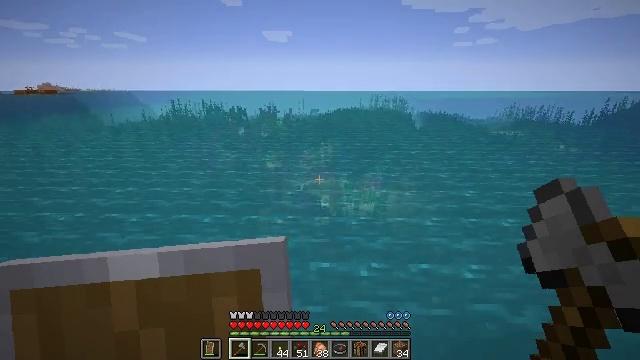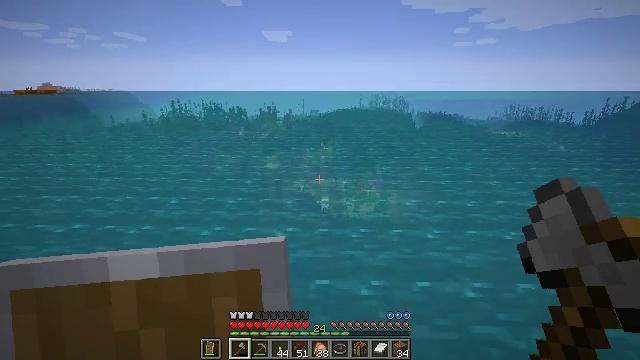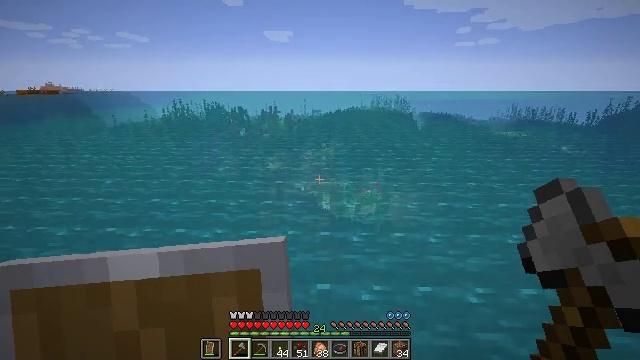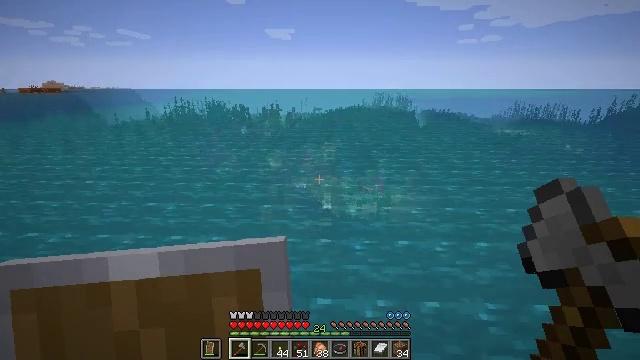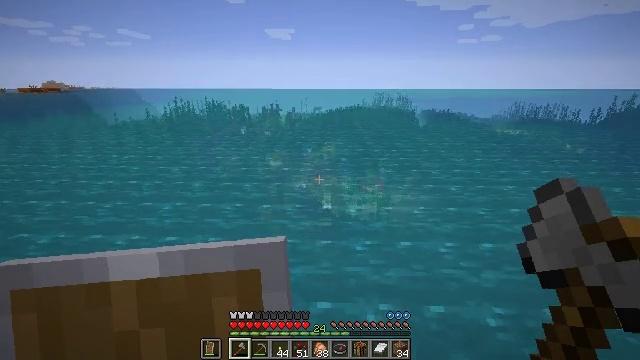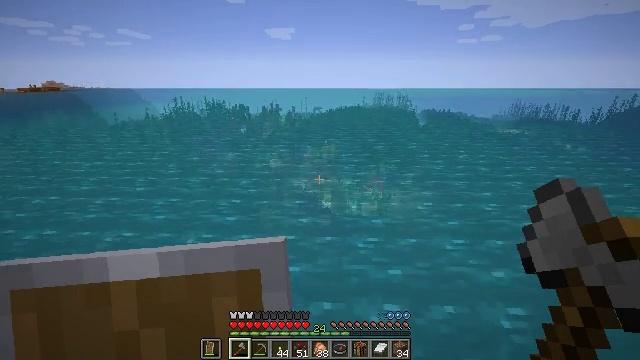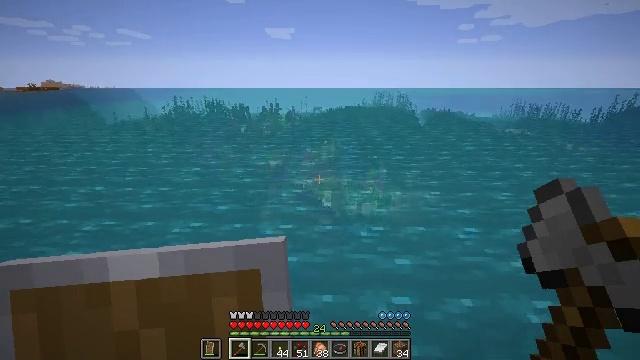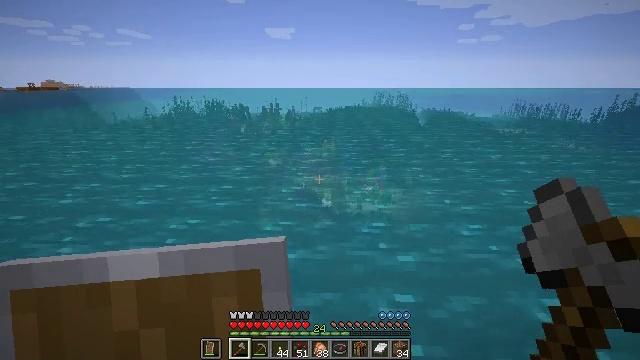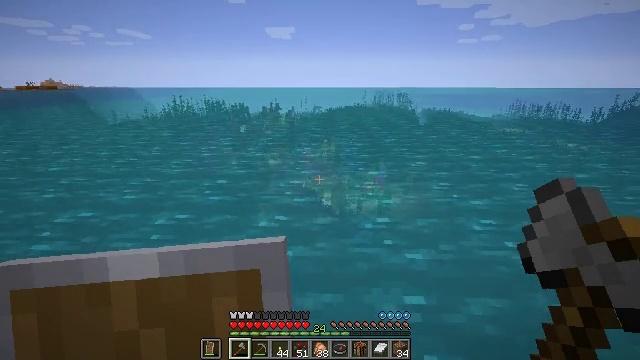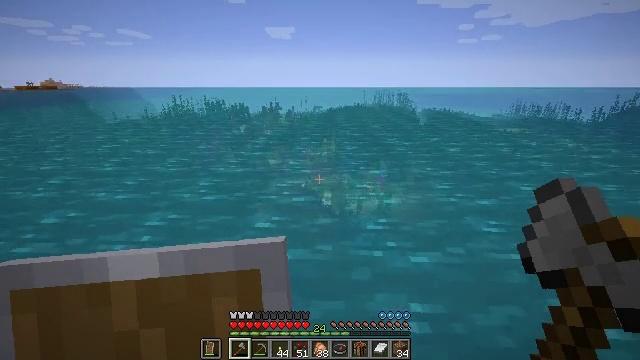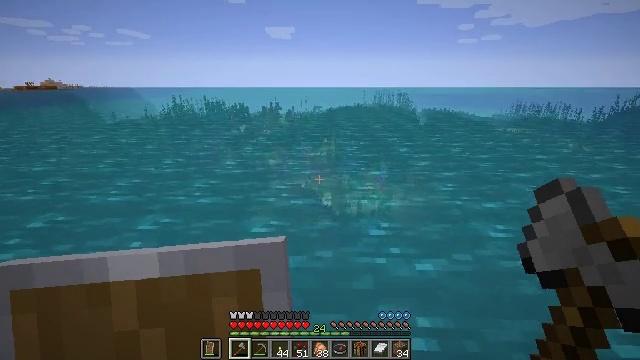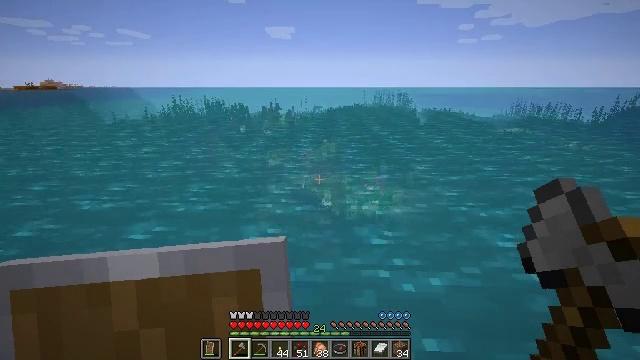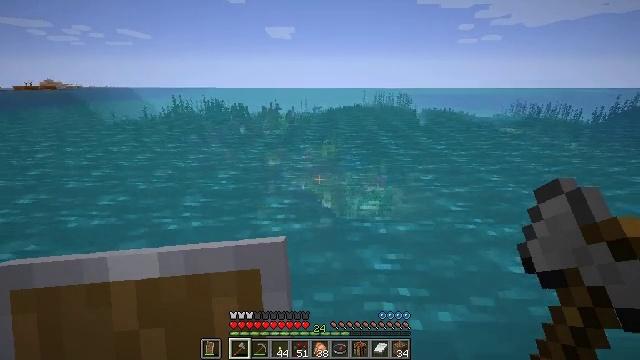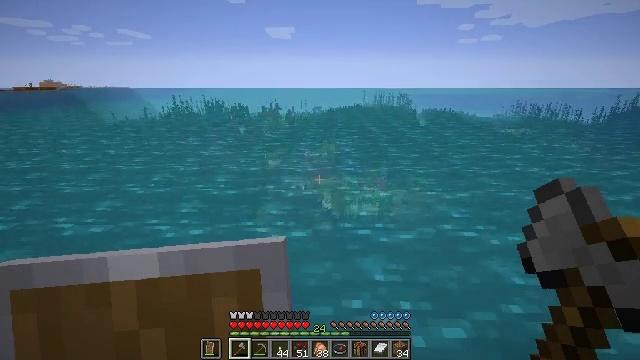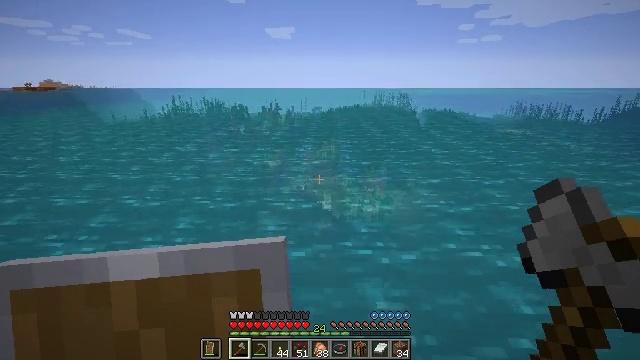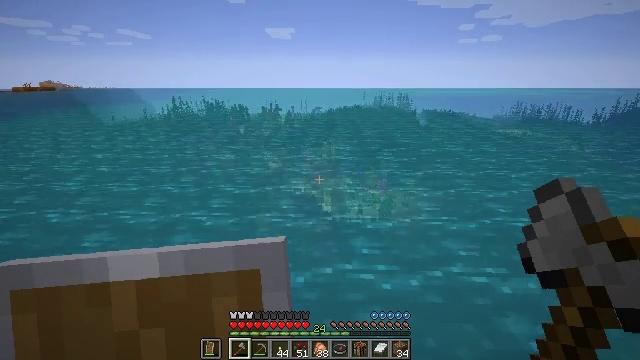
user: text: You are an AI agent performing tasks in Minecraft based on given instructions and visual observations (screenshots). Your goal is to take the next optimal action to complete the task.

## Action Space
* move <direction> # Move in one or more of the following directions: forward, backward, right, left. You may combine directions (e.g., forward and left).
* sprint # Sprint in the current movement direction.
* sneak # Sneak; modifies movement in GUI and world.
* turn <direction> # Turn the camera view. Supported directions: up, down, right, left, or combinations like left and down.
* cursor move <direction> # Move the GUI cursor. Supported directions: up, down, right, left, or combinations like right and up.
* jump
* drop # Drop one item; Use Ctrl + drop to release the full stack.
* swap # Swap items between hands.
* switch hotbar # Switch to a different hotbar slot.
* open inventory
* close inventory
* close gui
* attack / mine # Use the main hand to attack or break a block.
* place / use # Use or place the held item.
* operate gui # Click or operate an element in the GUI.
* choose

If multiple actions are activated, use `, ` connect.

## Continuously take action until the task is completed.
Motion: motion action
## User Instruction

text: Gather sea pickles from coral reefs.
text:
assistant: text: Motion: move forward, jump
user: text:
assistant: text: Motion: move forward, jump
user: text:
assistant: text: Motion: move forward, jump
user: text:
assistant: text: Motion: move forward, jump
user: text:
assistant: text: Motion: move forward, jump
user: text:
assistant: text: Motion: move forward, jump
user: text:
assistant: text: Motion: move forward, jump
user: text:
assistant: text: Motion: move forward, jump
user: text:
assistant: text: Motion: move forward, jump
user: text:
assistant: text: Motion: move forward, jump
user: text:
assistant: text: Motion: move forward, jump
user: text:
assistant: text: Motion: move forward, jump
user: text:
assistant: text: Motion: move forward, jump
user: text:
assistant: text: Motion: move forward, jump
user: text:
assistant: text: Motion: move forward, jump
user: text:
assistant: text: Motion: move forward
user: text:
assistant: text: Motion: move forward
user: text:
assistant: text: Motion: move forward
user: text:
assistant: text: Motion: move forward
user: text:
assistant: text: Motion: move forward
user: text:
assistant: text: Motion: move forward
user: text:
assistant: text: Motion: move forward
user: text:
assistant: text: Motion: move forward
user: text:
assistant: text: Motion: move forward
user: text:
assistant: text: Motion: move forward
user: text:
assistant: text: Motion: move forward
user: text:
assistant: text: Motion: move forward
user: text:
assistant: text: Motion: move forward
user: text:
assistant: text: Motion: move forward
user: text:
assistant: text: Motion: move forward